Interaction volume radius: 5 \u00c5
Interaction volume height: 20 \u00c5
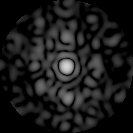
Disorder parameter: 0.852